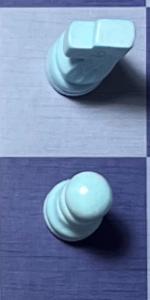
Label: Pawn_White